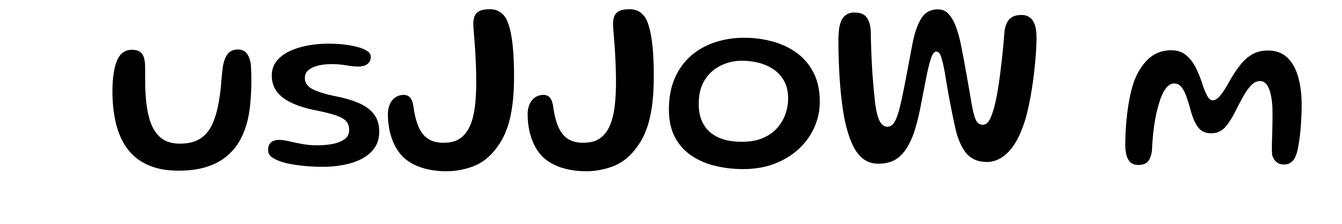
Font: Gluten_Regular